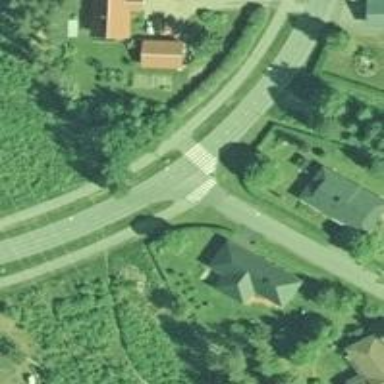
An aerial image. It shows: Zebra crossing for pedestrians.